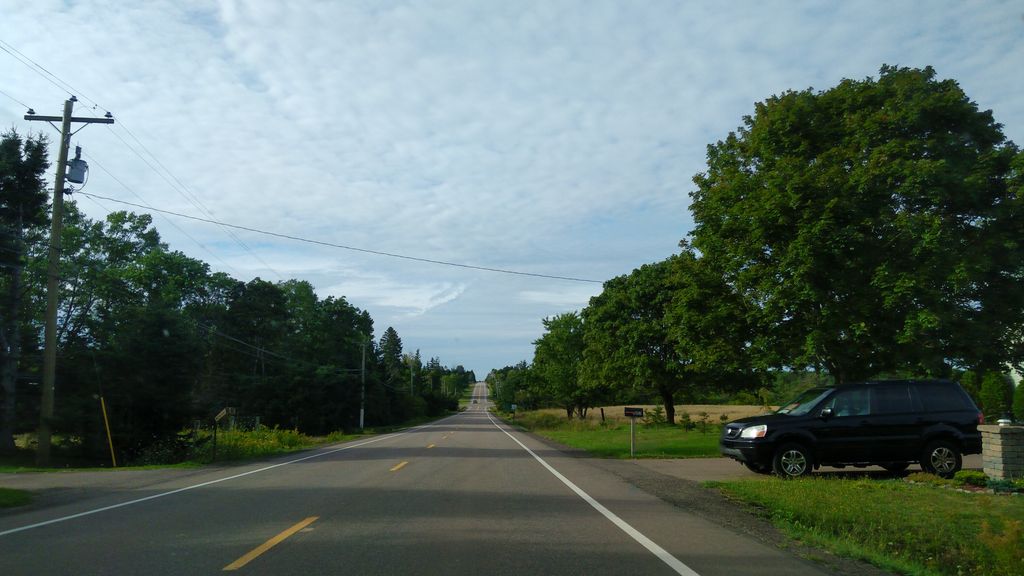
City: charlottetown